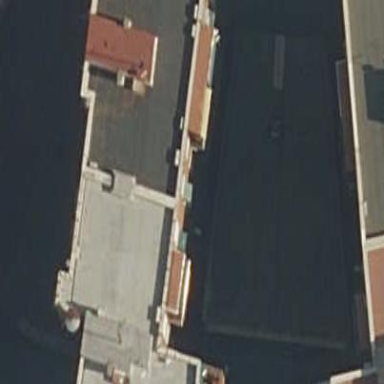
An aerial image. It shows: Building used as fitness center.